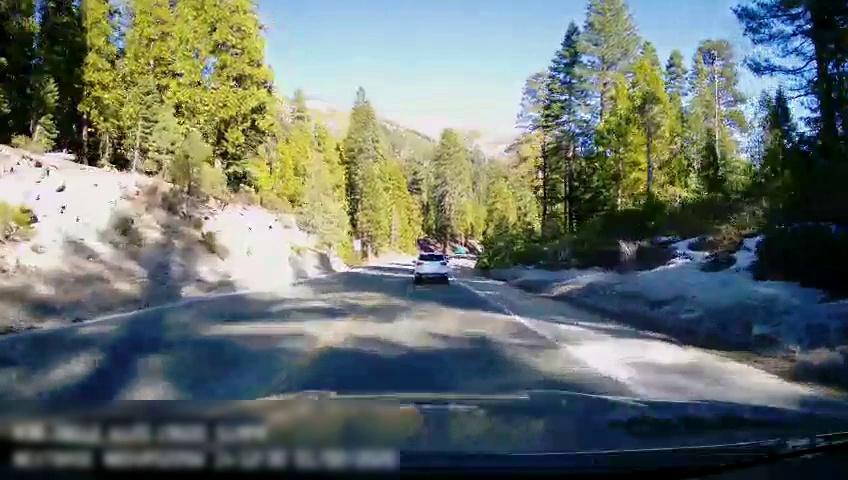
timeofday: Day
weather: Sunny
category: Drivable Space
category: Vehicles | SUV
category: Lanes | Current Lane
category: Lanes | Alternate Lane
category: Lanes | Opposite Lane